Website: home-depot
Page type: account-selection
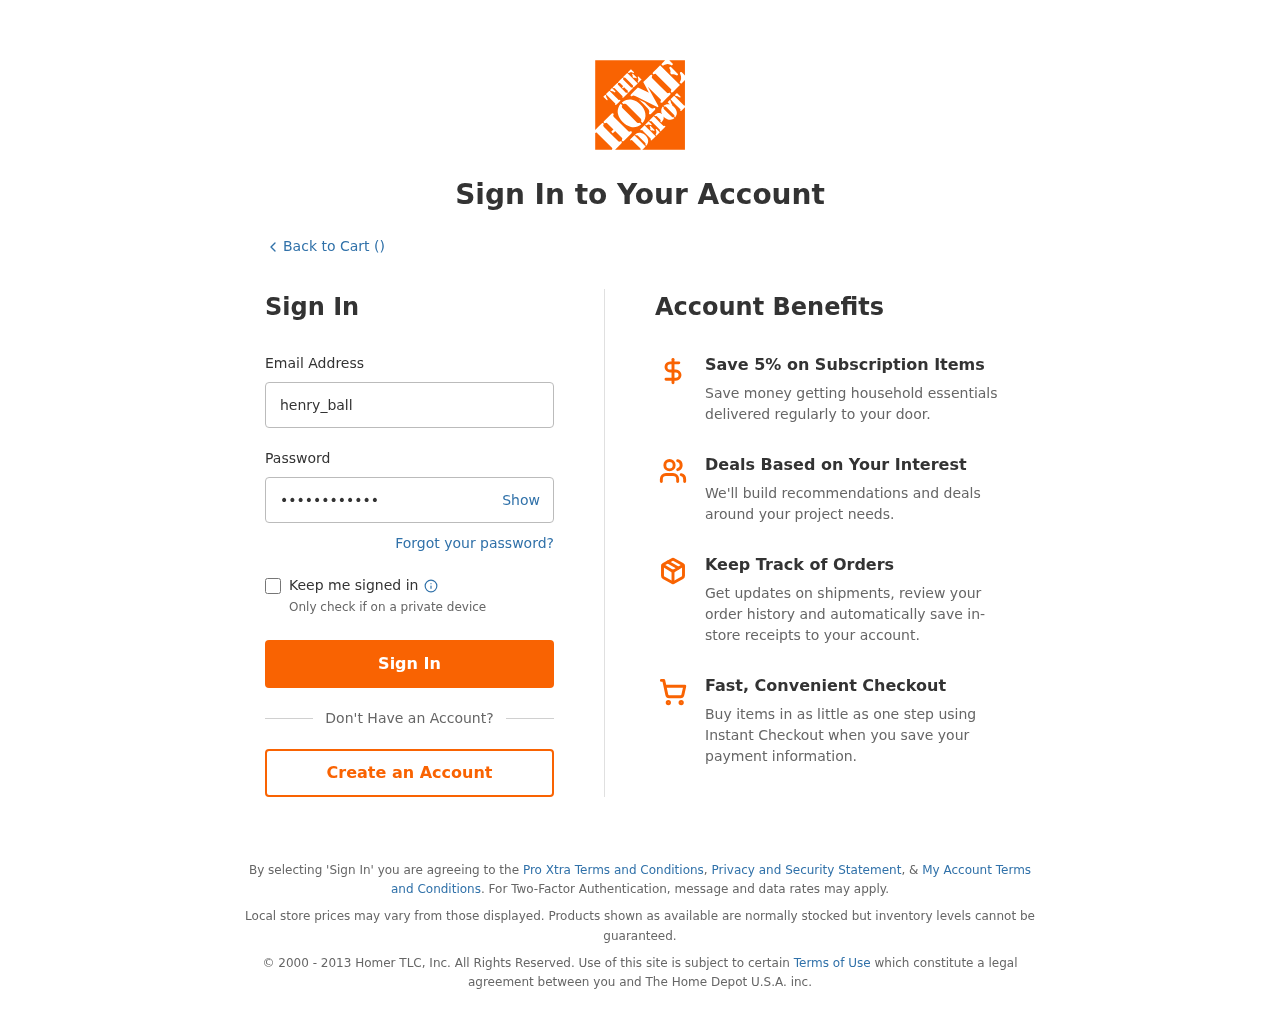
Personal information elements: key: PII_LOGIN_USERNAME
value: henry_ball